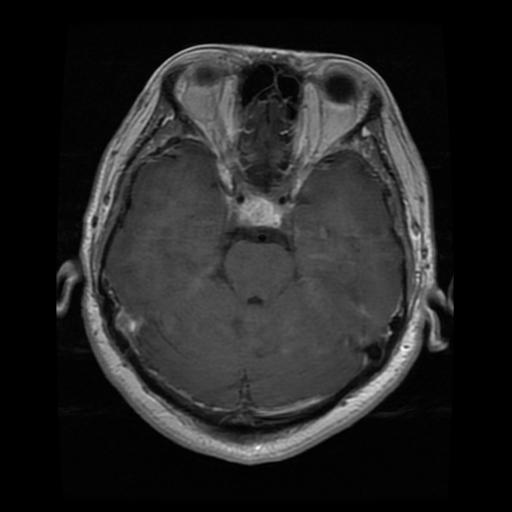
Label: pituitary